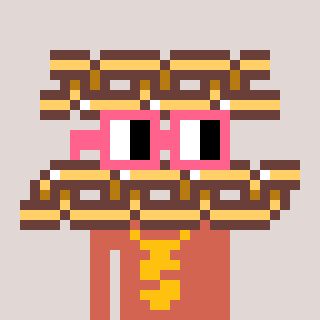
a pixel art character with square pink glasses, a chain-shaped head and a peachy-colored body on a warm background